Question: I need locally on windows 7 machine to start tomcat's example applications on port 80 like this: 'http://localhost:80/examples/' .
I m following this great and simple <URL>

and it works great when trying any of the tutorial's results:
'''
http://localhost:7000/examples/servlets ,Try Tomcat's servlet examples via Apache
http://localhost:7000/examples/jsp ,Try Tomcat's JSP examples via Apache
http://localhost:7000/examples ,Try Tomcat's examples via Apache
http://localhost:8181/ws ,Access ws from Tomcat directly (ws is a dummy custom app)
http://localhost:7000/ws ,Access ws via Apache
'''
When I change the file from:
Listen 127.0.0.1:7000 127.0.0.1:80
'''
localhost:80 works --> apache main page
localhost/examples/ --->it just wont work!!(url not found)
'''
For some reason when httpd is set to any other port that 80 it shall communicate with tomcat nicelly as the tutorial suggests, but when port is 80 it's like its refusing to contact with tomcat. ?
'''
LoadModule jk_module modules/mod_jk.so
JkWorkersFile C:\apache-tomcat-7.0.8\conf\workers.properties
JkLogFile C:\apache-tomcat-7.0.8\logs\mod_jk.log
JkLogLevel info
JkLogStampFormat "[%a %b %d %H:%M:%S %Y]"
JkOptions +ForwardKeySize +ForwardURICompat -ForwardDirectories
JkRequestLogFormat "%w %V %T"
JkMount /ws ajp13
JkMount /ws/* ajp13
JkMount /examples ajp13
JkMount /examples/* ajp13
'''
'''
<Connector port="8181" protocol="HTTP/1.1" connectionTimeout="20000"
redirectPort="8443" />
<Connector port="8009" enableLookups="false" redirectPort="8443" protocol="AJP/1.3" />
'''
'''
Listen localhost:80
include C:\apache-tomcat-7.0.8\conf\mod_jk.conf
'''
'''
[Tue Aug 26 22:26:01.<PHONE>] [ssl:warn] [pid 1780:tid 548] AH01909: localhost:443:0 server certificate does NOT include an ID which matches the server name
[Tue Aug 26 22:26:04.<PHONE>] [ssl:warn] [pid 1780:tid 548] AH01909: localhost:443:0 server certificate does NOT include an ID which matches the server name
[Tue Aug 26 22:26:05.<PHONE>] [mpm_winnt:notice] [pid 1780:tid 548] AH00455: Apache/2.4.10 (Win32) OpenSSL/1.0.1h mod_jk/1.2.40 configured -- resuming normal operations
[Tue Aug 26 22:26:05.<PHONE>] [mpm_winnt:notice] [pid 1780:tid 548] AH00456: Apache Haus VC9 Server built: Jul 15 2014 20:34:18
[Tue Aug 26 22:26:05.<PHONE>] [core:notice] [pid 1780:tid 548] AH00094: Command line: 'C:\\Apache24\\bin\\httpd.exe -d C:/Apache24'
[Tue Aug 26 22:26:06.<PHONE>] [mpm_winnt:notice] [pid 1780:tid 548] AH00418: Parent: Created child process 3480
[Tue Aug 26 22:26:09.<PHONE>] [ssl:warn] [pid 3480:tid 496] AH01909: localhost:443:0 server certificate does NOT include an ID which matches the server name
[Tue Aug 26 22:26:09.<PHONE>] [ssl:warn] [pid 3480:tid 496] AH01909: localhost:443:0 server certificate does NOT include an ID which matches the server name
[Tue Aug 26 22:26:10.<PHONE>] [mpm_winnt:notice] [pid 3480:tid 496] AH00354: Child: Starting 64 worker threads.
'''
'''
::1 - - [26/Aug/2014:22:58:27 +0300] "GET /examples HTTP/1.1" 404 206
127.0.0.1 - - [26/Aug/2014:23:14:43 +0300] "GET /examples HTTP/1.1" 404 206
'''
'''
Tue Aug 26 22:26:01 2014][1780:1784] [warn] jk_map_validate_property::jk_map.c (419): The attribute 'worker.ajp13.cachesize' is deprecated - please check the documentation for the correct replacement.
[Tue Aug 26 22:26:01 2014][1780:1784] [warn] jk_map_validate_property::jk_map.c (419): The attribute 'worker.ajp13.cache_timeout' is deprecated - please check the documentation for the correct replacement.
[Tue Aug 26 22:26:03 2014][1780:1784] [info] init_jk::mod_jk.c (3383): mod_jk/1.2.40 initialized
[Tue Aug 26 22:26:04 2014][1780:1784] [warn] jk_map_validate_property::jk_map.c (419): The attribute 'worker.ajp13.cachesize' is deprecated - please check the documentation for the correct replacement.
[Tue Aug 26 22:26:04 2014][1780:1784] [warn] jk_map_validate_property::jk_map.c (419): The attribute 'worker.ajp13.cache_timeout' is deprecated - please check the documentation for the correct replacement.
[Tue Aug 26 22:26:05 2014][1780:1784] [info] init_jk::mod_jk.c (3383): mod_jk/1.2.40 initialized
[Tue Aug 26 22:26:09 2014][3480:3484] [warn] jk_map_validate_property::jk_map.c (419): The attribute 'worker.ajp13.cachesize' is deprecated - please check the documentation for the correct replacement.
[Tue Aug 26 22:26:09 2014][3480:3484] [warn] jk_map_validate_property::jk_map.c (419): The attribute 'worker.ajp13.cache_timeout' is deprecated - please check the documentation for the correct replacement.
[Tue Aug 26 22:26:09 2014][3480:3484] [info] init_jk::mod_jk.c (3383): mod_jk/1.2.40 initialized
[Tue Aug 26 22:26:09 2014][3480:3484] [warn] jk_map_validate_property::jk_map.c (419): The attribute 'worker.ajp13.cachesize' is deprecated - please check the documentation for the correct replacement.
[Tue Aug 26 22:26:09 2014][3480:3484] [warn] jk_map_validate_property::jk_map.c (419): The attribute 'worker.ajp13.cache_timeout' is deprecated - please check the documentation for the correct replacement.
[Tue Aug 26 22:26:09 2014][3480:3484] [info] init_jk::mod_jk.c (3383): mod_jk/1.2.40 initialized
'''
'''
Aug 26, 2014 10:35:44 MM org.apache.catalina.core.AprLifecycleListener init
INFO: The APR based Apache Tomcat Native library which allows optimal performance in production environments was not found on the java.library.path: C:\Program Files\Java\jdk1.7.0_04\bin;C:\Windows\Sun\Java\bin;C:\Windows\system32;C:\Windows;C:\Program Files\Common Files\Microsoft Shared\Windows Live;C:\Program Files (x86)\Common Files\Microsoft Shared\Windows Live;C:\Program Files\Java\jdk1.7.0_04\bin;C:\Windows\system32;C:\Windows;C:\Windows\System32\Wbem;C:\Windows\System32\WindowsPowerShell\v1.0\;C:\Program Files\WIDCOMM\Bluetooth Software\;C:\Program Files\WIDCOMM\Bluetooth Software\syswow64;\;C:\Program Files (x86)\Sony\VAIO Startup Setting Tool;C:\Program Files (x86)\ATI Technologies\ATI.ACE\Core-Static;C:\Program Files\MySQL\MySQL Server 5.1\bin;C:\Program Files\Common Files\Microsoft Shared\Windows Live;C:\Program Files (x86)\Common Files\Microsoft Shared\Windows Live;C:\Program Files\Java\jdk1.7.0_04\bin;C:\Windows\system32;C:\Windows;C:\Windows\System32\Wbem;C:\Windows\System32\WindowsPowerShell\v1.0\;C:\Program Files\WIDCOMM\Bluetooth Software\;C:\Program Files\WIDCOMM\Bluetooth Software\syswow64;\;C:\Program Files (x86)\Sony\VAIO Startup Setting Tool;C:\Program Files (x86)\ATI Technologies\ATI.ACE\Core-Static;C:\Program Files\MySQL\MySQL Server 5.1\bin;C:\Program Files\Common Files\Microsoft Shared\Windows Live;C:\Program Files (x86)\Common Files\Microsoft Shared\Windows Live;C:\Program Files\Java\jdk1.7.0_04\bin;C:\Windows\system32;C:\Windows;C:\Windows\System32\Wbem;C:\Windows\System32\WindowsPowerShell\v1.0\;C:\Program Files\WIDCOMM\Bluetooth Software\;C:\Program Files\WIDCOMM\Bluetooth Software\syswow64;\;C:\Program Files (x86)\Sony\VAIO Startup Setting Tool;C:\Program Files (x86)\ATI Technologies\ATI.ACE\Core-Static;C:\Program Files\MySQL\MySQL Server 5.1\bin;C:\Windows\System32;C:\ant\bin;C:\maven\apache-maven-3.0.4\bin;C:\Program Files (x86)\Windows Live\Shared;C:\ant\bin;C:\Program Files\TortoiseSVN\bin;C:\Program Files\PostgreSQL\9.2\bin;C:\Program Files\PostgreSQL\9.2\lib;;C:\ant\bin;C:\maven\apache-maven-3.0.4\bin;C:\Program Files (x86)\Windows Live\Shared;C:\ant\bin;C:\Program Files\TortoiseSVN\bin;C:\Program Files\PostgreSQL\9.2\bin;C:\Program Files\PostgreSQL\9.2\lib;;C:\ant\bin;C:\maven\apache-maven-3.0.4\bin;C:\Program Files (x86)\Windows Live\Shared;C:\ant\bin;C:\Program Files\TortoiseSVN\bin;C:\Program Files\PostgreSQL\9.2\bin;C:\Program Files\PostgreSQL\9.2\lib;C:\Users\Papatheodorou\RailsInstaller\Git\cmd;C:\Users\Papatheodorou\RailsInstaller\Ruby1.9.3\bin;c:\jruby-1.7.10\bin;C:\Program Files\Common Files\Microsoft Shared\Windows Live;C:\Program Files (x86)\Common Files\Microsoft Shared\Windows Live;C:\Program Files\Java\jdk1.7.0_04\bin;C:\Windows\system32;C:\Windows;C:\Windows\System32\Wbem;C:\Windows\System32\WindowsPowerShell\v1.0\;C:\Program Files\WIDCOMM\Bluetooth Software\;C:\Program Files\WIDCOMM\Bluetooth Software\syswow64;\;C:\Program Files (x86)\Sony\VAIO Startup Setting Tool;C:\Program Files (x86)\ATI Technologies\ATI.ACE\Core-Static;C:\Program Files\MySQL\MySQL Server 5.1\bin;C:\Program Files\Common Files\Microsoft Shared\Windows Live;C:\Program Files (x86)\Common Files\Microsoft Shared\Windows Live;C:\Program Files\Java\jdk1.7.0_04\bin;C:\Windows\system32;C:\Windows;C:\Windows\System32\Wbem;C:\Windows\System32\WindowsPowerShell\v1.0\;C:\Program Files\WIDCOMM\Bluetooth Software\;C:\Program Files\WIDCOMM\Bluetooth Software\syswow64;\;C:\Program Files (x86)\Sony\VAIO Startup Setting Tool;C:\Program Files (x86)\ATI Technologies\ATI.ACE\Core-Static;C:\Program Files\MySQL\MySQL Server 5.1\bin;C:\Program Files\Common Files\Microsoft Shared\Windows Live;C:\Program Files (x86)\Common Files\Microsoft Shared\Windows Live;C:\Program Files\Java\jdk1.7.0_04\bin;C:\Windows\system32;C:\Windows;C:\Windows\System32\Wbem;C:\Windows\System32\WindowsPowerShell\v1.0\;C:\Program Files\WIDCOMM\Bluetooth Software\;C:\Program Files\WIDCOMM\Bluetooth Software\syswow64;\;C:\Program Files (x86)\Sony\VAIO Startup Setting Tool;C:\Program Files (x86)\ATI Technologies\ATI.ACE\Core-Static;C:\Program Files\MySQL\MySQL Server 5.1\bin;C:\Windows\System32;C:\ant\bin;C:\maven\apache-maven-3.0.4\bin;C:\Program Files (x86)\Windows Live\Shared;C:\ant\bin;C:\Program Files\TortoiseSVN\bin;C:\Program Files\PostgreSQL\9.2\bin;C:\Program Files\PostgreSQL\9.2\lib;;C:\ant\bin;C:\maven\apache-maven-3.0.4\bin;C:\Program Files (x86)\Windows Live\Shared;C:\ant\bin;C:\Program Files\TortoiseSVN\bin;C:\Program Files\PostgreSQL\9.2\bin;C:\Program Files\PostgreSQL\9.2\lib;;C:\ant\bin;C:\maven\apache-maven-3.0.4\bin;C:\Program Files (x86)\Windows Live\Shared;C:\ant\bin;C:\Program Files\TortoiseSVN\bin;C:\Program Files\PostgreSQL\9.2\bin;C:\Program Files\PostgreSQL\9.2\lib;;C:\ant\bin;C:\maven\apache-maven-3.0.4\bin;.
Aug 26, 2014 10:35:45 MM org.apache.coyote.AbstractProtocolHandler init
INFO: Initializing ProtocolHandler ["http-bio-8181"]
Aug 26, 2014 10:35:45 MM org.apache.coyote.AbstractProtocolHandler init
INFO: Initializing ProtocolHandler ["ajp-bio-8009"]
Aug 26, 2014 10:35:45 MM org.apache.catalina.startup.Catalina load
INFO: Initialization processed in 2670 ms
Aug 26, 2014 10:35:46 MM org.apache.catalina.core.StandardService startInternal
INFO: Starting service Catalina
Aug 26, 2014 10:35:46 MM org.apache.catalina.core.StandardEngine startInternal
INFO: Starting Servlet Engine: Apache Tomcat/7.0.8
Aug 26, 2014 10:35:46 MM org.apache.catalina.startup.HostConfig deployDescriptor
INFO: Deploying configuration descriptor ch08download.xml from C:\apache-tomcat-7.0.8\conf\Catalina\localhost
Aug 26, 2014 10:35:46 MM org.apache.catalina.startup.HostConfig deployDirectory
INFO: Deploying web application directory docs
Aug 26, 2014 10:35:47 MM org.apache.catalina.startup.HostConfig deployDirectory
INFO: Deploying web application directory examples
Aug 26, 2014 10:35:47 MM org.apache.catalina.startup.HostConfig deployDirectory
INFO: Deploying web application directory host-manager
Aug 26, 2014 10:35:47 MM org.apache.catalina.startup.HostConfig deployDirectory
INFO: Deploying web application directory manager
Aug 26, 2014 10:35:47 MM org.apache.catalina.startup.HostConfig deployDirectory
INFO: Deploying web application directory ROOT
Aug 26, 2014 10:35:48 MM org.apache.catalina.startup.HostConfig deployDirectory
INFO: Deploying web application directory temp
Aug 26, 2014 10:35:48 MM org.apache.coyote.AbstractProtocolHandler start
INFO: Starting ProtocolHandler ["http-bio-8181"]
Aug 26, 2014 10:35:48 MM org.apache.coyote.AbstractProtocolHandler start
INFO: Starting ProtocolHandler ["ajp-bio-8009"]
Aug 26, 2014 10:35:48 MM org.apache.catalina.startup.Catalina start
INFO: Server startup in 2265 ms
'''
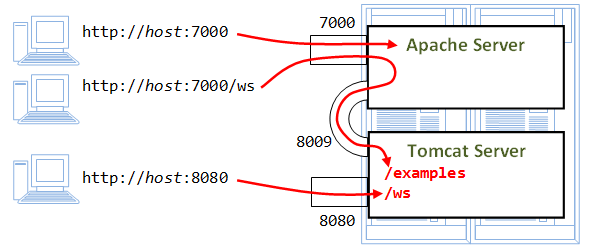
Answer: The problem was with the apache distribution which I had downloaded from : <URL>